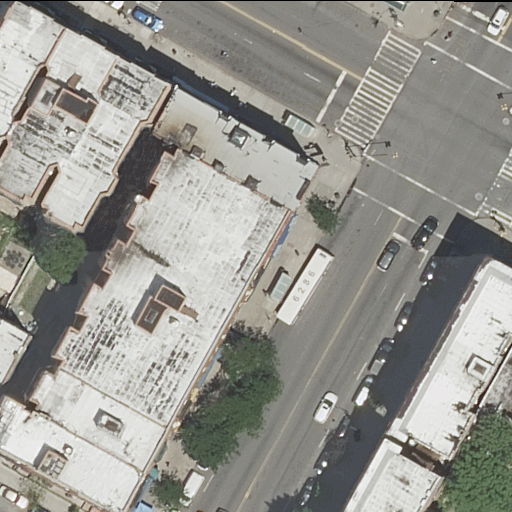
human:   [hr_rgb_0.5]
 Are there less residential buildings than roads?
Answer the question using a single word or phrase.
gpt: no

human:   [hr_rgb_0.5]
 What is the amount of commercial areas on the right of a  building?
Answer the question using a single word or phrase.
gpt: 0

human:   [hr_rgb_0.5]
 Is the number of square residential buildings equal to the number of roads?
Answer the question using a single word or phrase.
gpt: no

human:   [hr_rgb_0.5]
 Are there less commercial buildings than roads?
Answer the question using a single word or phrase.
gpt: yes

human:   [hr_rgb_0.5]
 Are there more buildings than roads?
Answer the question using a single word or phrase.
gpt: yes

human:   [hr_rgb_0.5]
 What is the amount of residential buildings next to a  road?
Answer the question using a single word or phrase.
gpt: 17

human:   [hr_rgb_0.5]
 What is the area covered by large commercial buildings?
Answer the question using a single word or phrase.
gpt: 0m2

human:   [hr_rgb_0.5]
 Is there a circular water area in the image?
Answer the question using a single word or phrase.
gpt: no

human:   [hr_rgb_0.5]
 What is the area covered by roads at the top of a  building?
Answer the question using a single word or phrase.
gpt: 0m2

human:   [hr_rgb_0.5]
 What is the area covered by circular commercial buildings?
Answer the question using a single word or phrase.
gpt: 0m2

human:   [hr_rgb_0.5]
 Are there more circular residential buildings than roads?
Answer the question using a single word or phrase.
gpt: no

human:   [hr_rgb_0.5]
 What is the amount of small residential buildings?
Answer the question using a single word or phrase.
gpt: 5

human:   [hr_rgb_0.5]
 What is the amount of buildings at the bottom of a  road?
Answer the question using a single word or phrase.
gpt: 14

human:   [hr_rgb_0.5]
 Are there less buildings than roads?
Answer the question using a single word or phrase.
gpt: no

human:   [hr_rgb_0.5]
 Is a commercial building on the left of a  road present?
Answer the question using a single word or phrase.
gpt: no

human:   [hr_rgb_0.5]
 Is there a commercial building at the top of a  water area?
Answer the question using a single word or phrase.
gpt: no

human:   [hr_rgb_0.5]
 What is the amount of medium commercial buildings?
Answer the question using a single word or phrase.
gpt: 0

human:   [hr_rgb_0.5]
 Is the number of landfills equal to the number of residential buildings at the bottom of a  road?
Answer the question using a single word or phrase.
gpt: no

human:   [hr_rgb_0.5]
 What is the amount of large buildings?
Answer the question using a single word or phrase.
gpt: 1

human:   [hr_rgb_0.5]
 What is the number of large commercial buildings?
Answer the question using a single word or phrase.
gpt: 0

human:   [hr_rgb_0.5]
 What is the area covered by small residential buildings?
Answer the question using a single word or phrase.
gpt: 110m2

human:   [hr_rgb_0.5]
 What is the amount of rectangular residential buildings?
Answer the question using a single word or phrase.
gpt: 7

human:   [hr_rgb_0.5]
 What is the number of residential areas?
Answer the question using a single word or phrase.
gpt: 0

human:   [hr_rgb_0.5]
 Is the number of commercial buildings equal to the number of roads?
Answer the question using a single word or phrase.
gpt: no

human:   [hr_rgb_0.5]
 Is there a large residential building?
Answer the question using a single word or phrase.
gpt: yes

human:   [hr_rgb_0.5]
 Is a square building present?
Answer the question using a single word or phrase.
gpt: no

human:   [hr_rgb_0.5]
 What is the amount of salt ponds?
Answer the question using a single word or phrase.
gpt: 0

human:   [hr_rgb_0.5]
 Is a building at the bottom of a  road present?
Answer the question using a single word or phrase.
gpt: yes

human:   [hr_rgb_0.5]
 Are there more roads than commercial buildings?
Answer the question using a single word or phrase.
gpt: yes

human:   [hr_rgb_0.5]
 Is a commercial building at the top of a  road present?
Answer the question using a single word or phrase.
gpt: no

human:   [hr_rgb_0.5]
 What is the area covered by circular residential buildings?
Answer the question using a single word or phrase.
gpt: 0m2

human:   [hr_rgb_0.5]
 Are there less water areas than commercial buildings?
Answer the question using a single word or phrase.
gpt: no

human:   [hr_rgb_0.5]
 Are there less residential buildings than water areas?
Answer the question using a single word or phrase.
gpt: no

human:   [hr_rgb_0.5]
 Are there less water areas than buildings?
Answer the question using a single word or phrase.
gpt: yes

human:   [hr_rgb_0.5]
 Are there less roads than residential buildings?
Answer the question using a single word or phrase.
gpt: yes

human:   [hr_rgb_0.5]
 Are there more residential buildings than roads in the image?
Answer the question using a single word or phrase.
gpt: yes